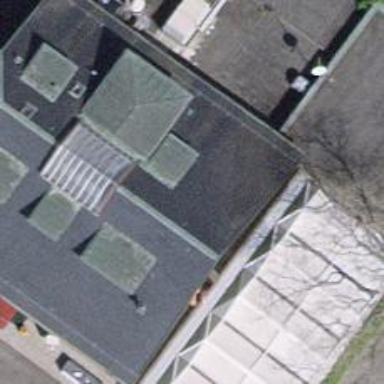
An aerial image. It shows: Restaurant.